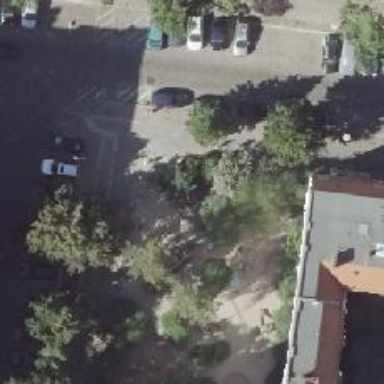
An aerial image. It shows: Playground with various play structures.